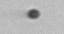
Label: nanoplankton_mix